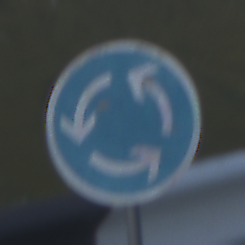
Verkehrszeichen: Kreisverkehr
Umgebung: Outdoor, RoadRail
Tageszeit: SunriseSunset
Wetter: Clear
Licht: Natural
Jahreszeit: NotSpecified
Kontrast: LowContrast